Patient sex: F
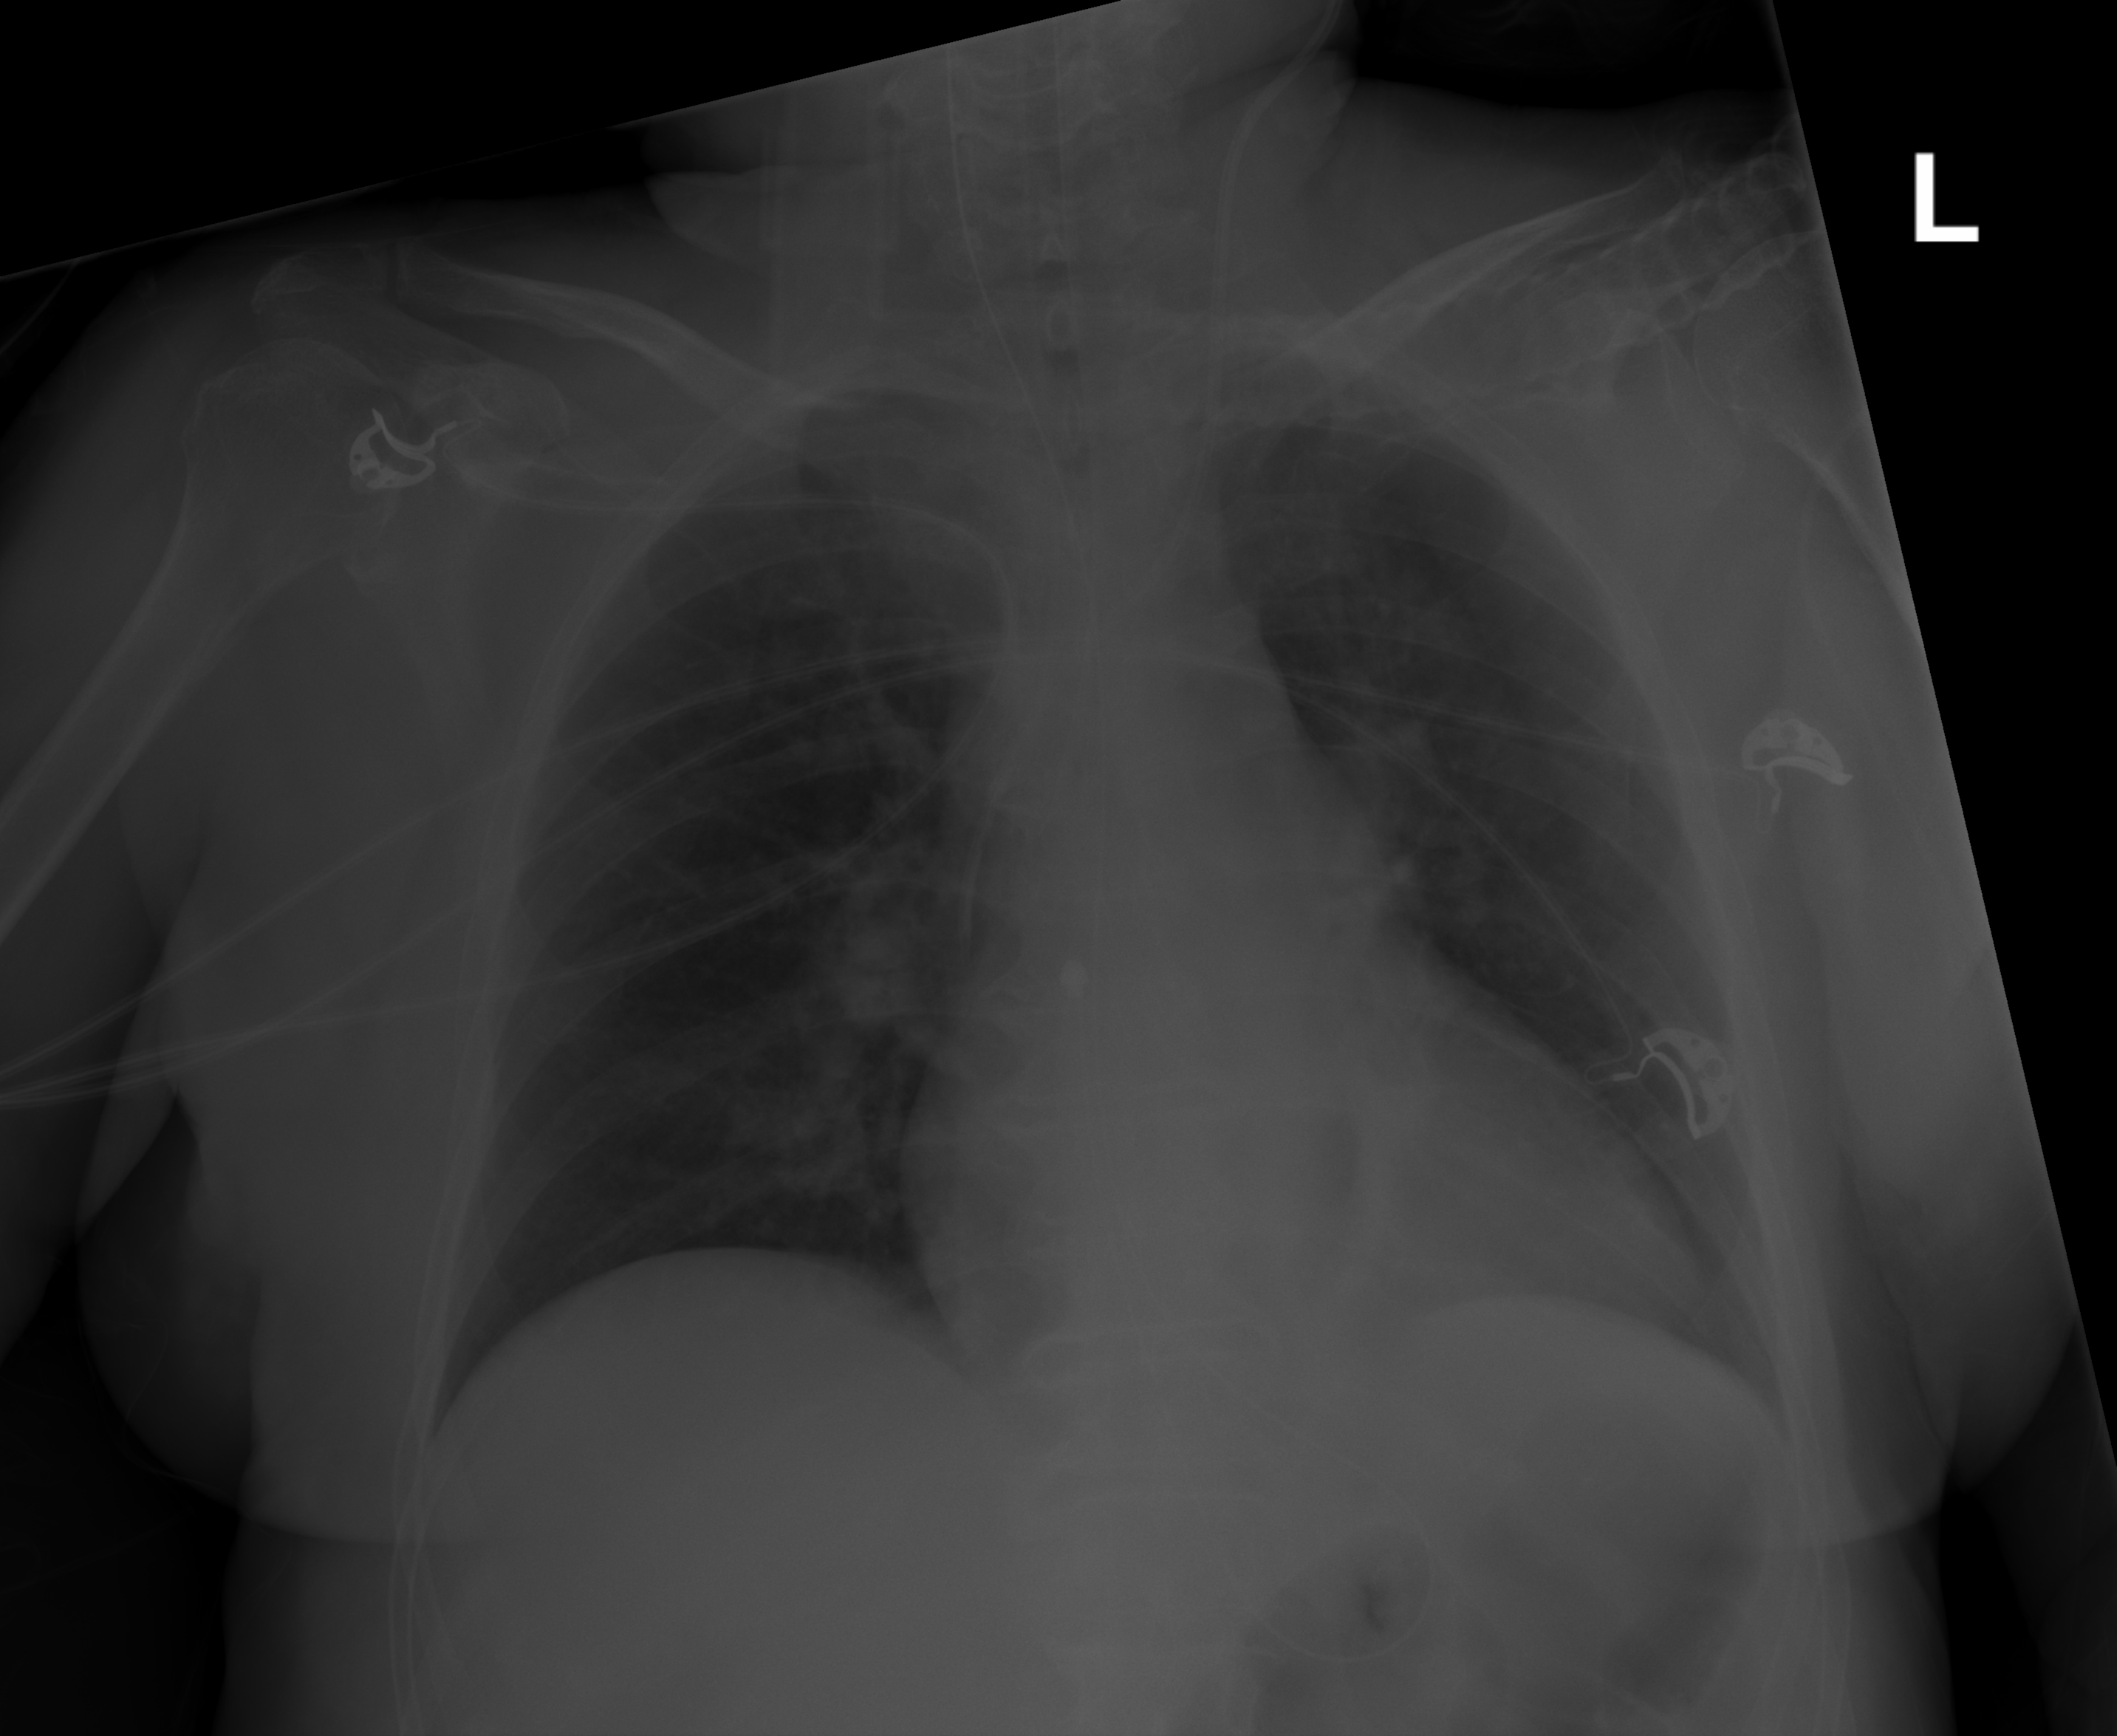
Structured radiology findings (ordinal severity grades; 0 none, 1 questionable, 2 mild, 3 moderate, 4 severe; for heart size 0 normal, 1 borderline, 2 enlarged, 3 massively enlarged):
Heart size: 1
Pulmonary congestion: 2
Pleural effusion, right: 0
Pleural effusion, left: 0
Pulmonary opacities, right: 0
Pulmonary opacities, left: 0
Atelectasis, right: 0
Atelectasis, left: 0